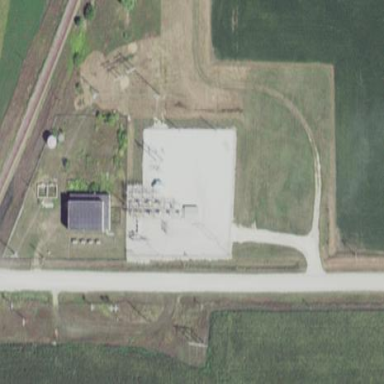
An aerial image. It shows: Outdoor distribution power substation.